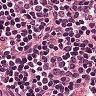
Metastatic tissue present: no